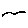
Label: bird